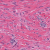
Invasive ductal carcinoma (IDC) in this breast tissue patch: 0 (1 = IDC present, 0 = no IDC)